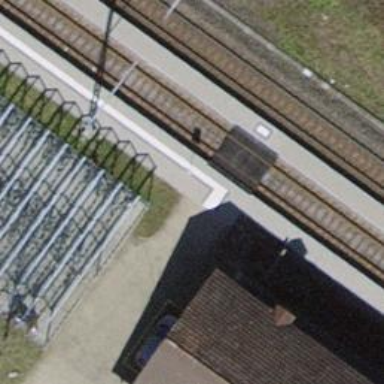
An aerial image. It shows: Crossing for the railway.